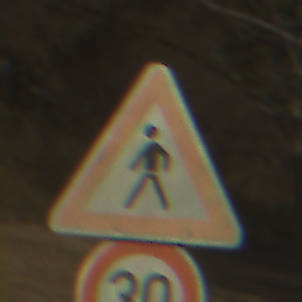
Verkehrszeichen: FussgaengerRechts
Zusatzzeichen unten: Geschwindigkeit30
Umgebung: Outdoor, Nature
Tageszeit: SunriseSunset
Wetter: Clear
Licht: Natural
Jahreszeit: NotSpecified
Kontrast: HighContrast